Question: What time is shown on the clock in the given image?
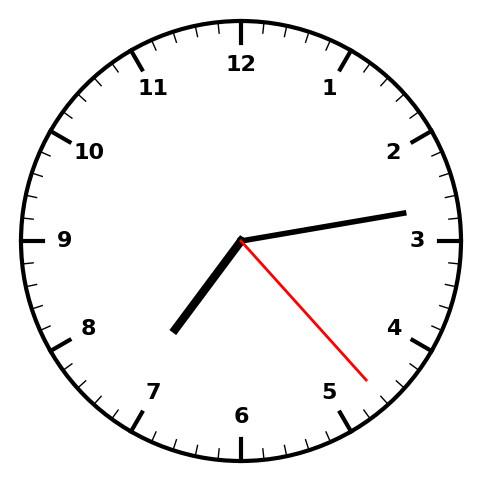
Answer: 07:13:23